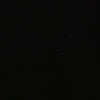
Label: space